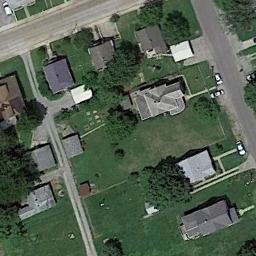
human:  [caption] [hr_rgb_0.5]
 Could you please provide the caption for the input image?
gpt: The medium residential is on the grass next to some trees and road .

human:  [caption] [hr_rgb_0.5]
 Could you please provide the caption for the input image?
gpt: Many buildings are in medium residential area .

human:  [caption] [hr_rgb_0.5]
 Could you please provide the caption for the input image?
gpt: There is a green space in a medium-sized residential area .

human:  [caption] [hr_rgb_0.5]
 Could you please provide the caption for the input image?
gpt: The medium residential area has some houses and trees on the grass and some roads go through the medium residential area .

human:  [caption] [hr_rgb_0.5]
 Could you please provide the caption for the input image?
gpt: There are some buildings on green lawns on the medium residential area .